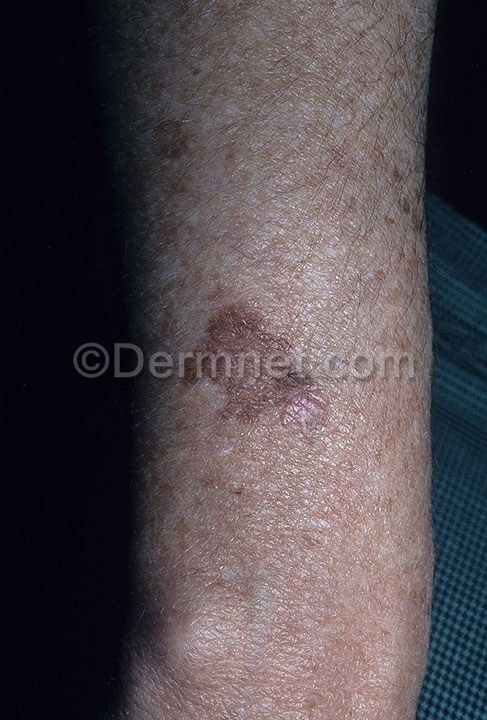
Disease: Light Diseases and Disorders of Pigmentation